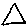
Label: triangle